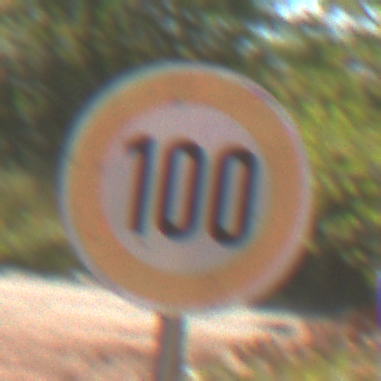
Verkehrszeichen: Geschwindigkeit100
Umgebung: Outdoor, Nature
Tageszeit: MorningAfternoon
Wetter: Clear
Licht: Natural
Jahreszeit: Summer
Kontrast: HighContrast